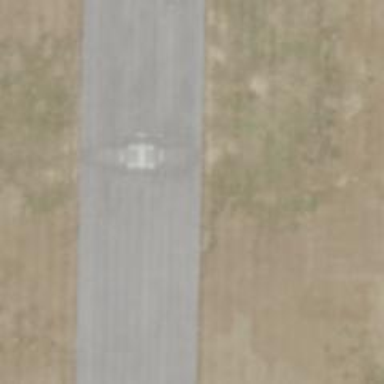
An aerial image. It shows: Image of helipad at airport.